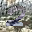
Label: 2